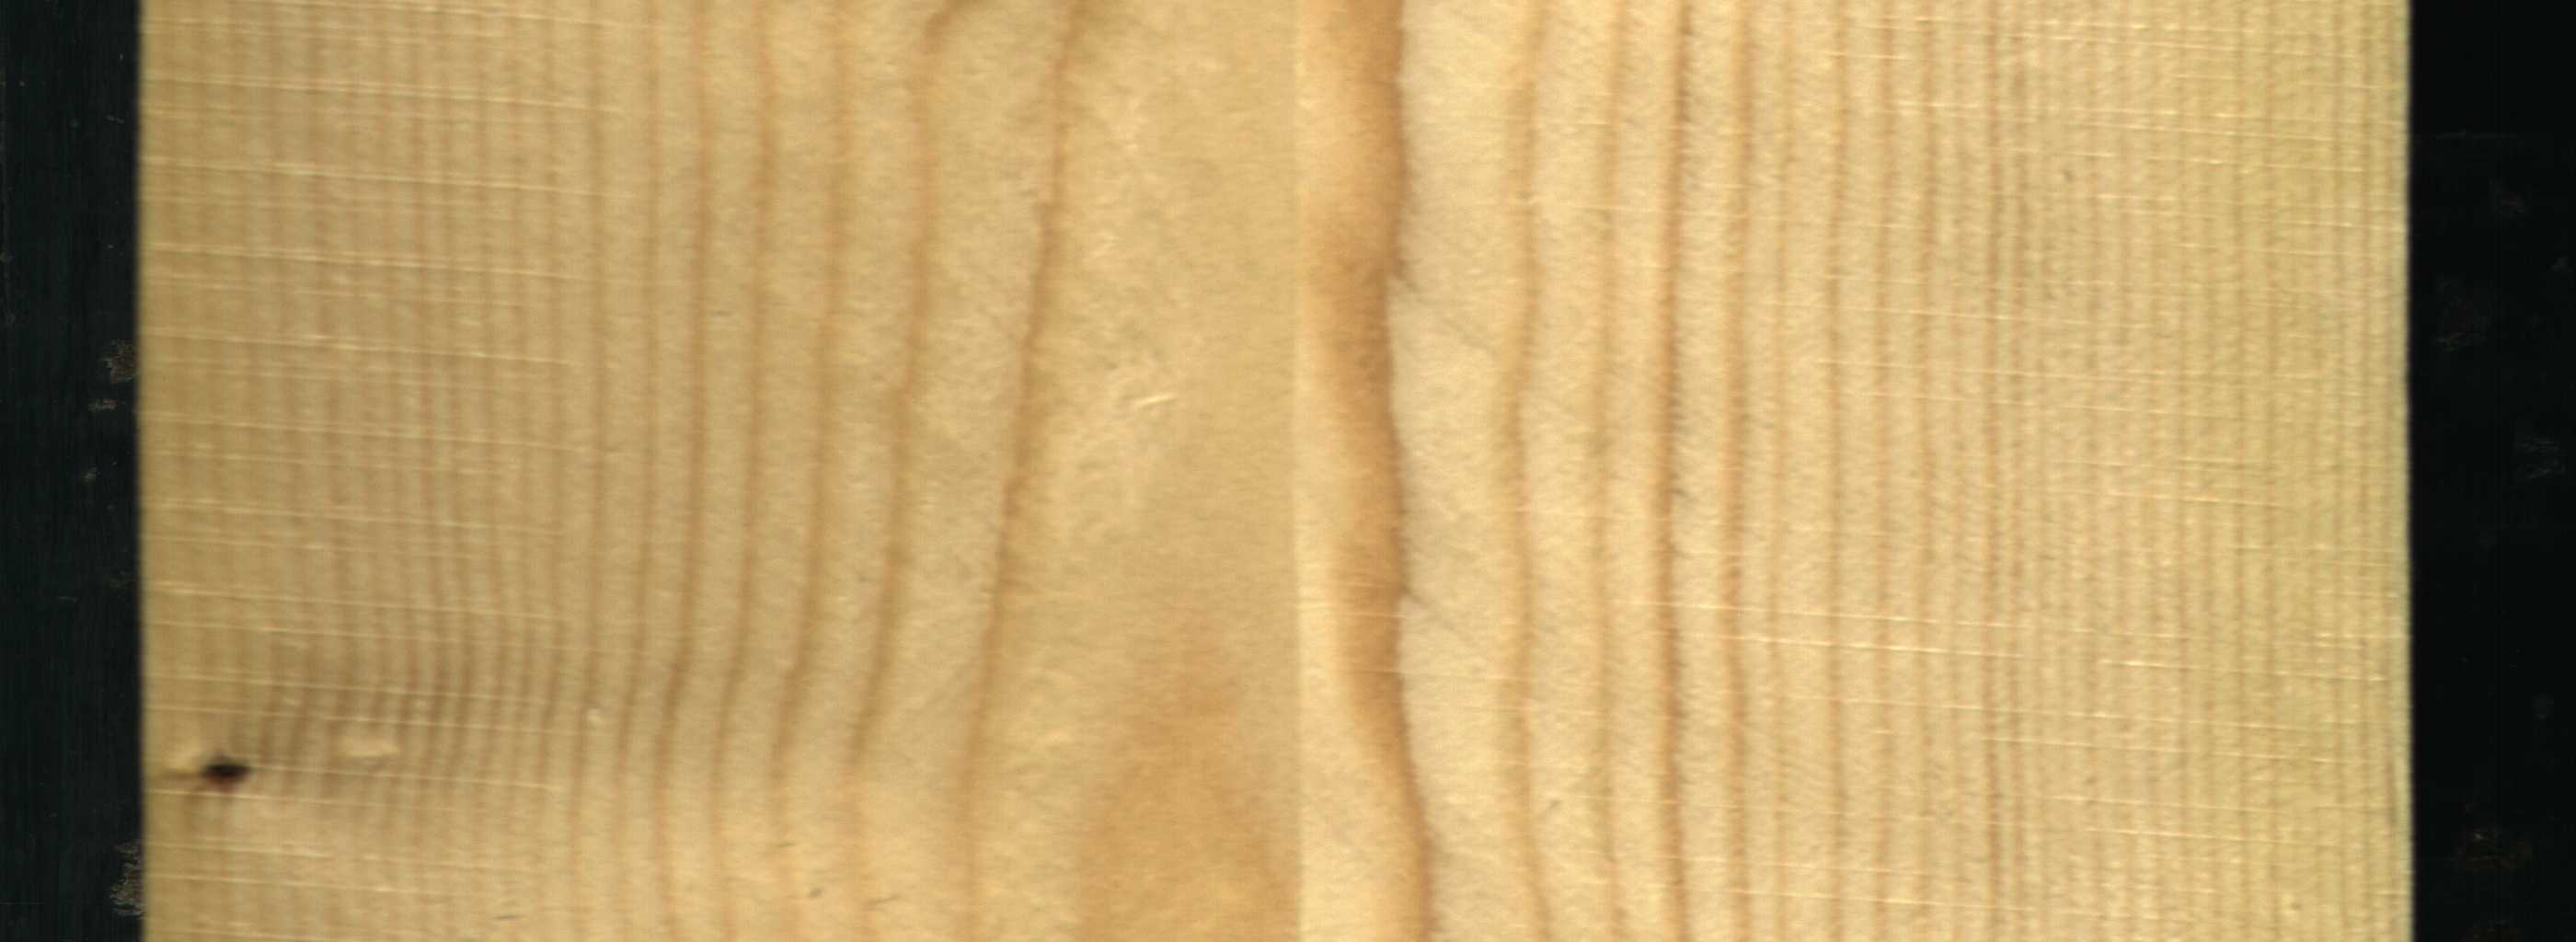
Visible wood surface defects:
Dead_Knot